Question: I've a strange problem. I've a gridView with 9 items (0-8) (can be more/less). As the below picture shows, it shows first 4 items on my device's screen.

A green tick mark is added whenever an item is clicked. It works fine almost every-time. But whenever I scroll down and click quickly, the 5th (Item 4)item's click listener doesn't trigger immediately. It may be a small issue but for user's perspective, sometimes it may be a little annoying. Please tell me how can I make it flawless ? Here is the code of my customAdapter :
'''
@Override
public View getView(final int position, View convertView, final ViewGroup parent) {
View rowView = convertView;
Holder holder = null;
if (rowView == null) {
inflater = (LayoutInflater) mContext.getSystemService(Context.LAYOUT_INFLATER_SERVICE);
rowView = inflater.inflate(R.layout.single_griditem_gitfamount, null);
holder = new Holder();
holder.textViewGiftAmount = (TextView) rowView.findViewById(R.id.textViewGridAmount);
holder.imageViewGiftTick = (ImageView) rowView.findViewById(R.id.imageViewGridTick);
holder.cardViewGridAmount = (CardView) rowView.findViewById(R.id.cardViewGridAmount);
rowView.setTag(holder);
} else {
rowView = convertView;
holder = (Holder) rowView.getTag();
}
holder.textViewGiftAmount.setText("Item " + position);
if (position == clickedpos) {
holder.imageViewGiftTick.setVisibility(View.VISIBLE);
}
else{
holder.imageViewGiftTick.setVisibility(View.GONE);
}
// final Holder h = holder;
holder.cardViewGridAmount.setOnClickListener(new View.OnClickListener() {
@Override
public void onClick(View v) {
clickedpos = position;
notifyDataSetChanged();
}
});
return rowView;
}
'''
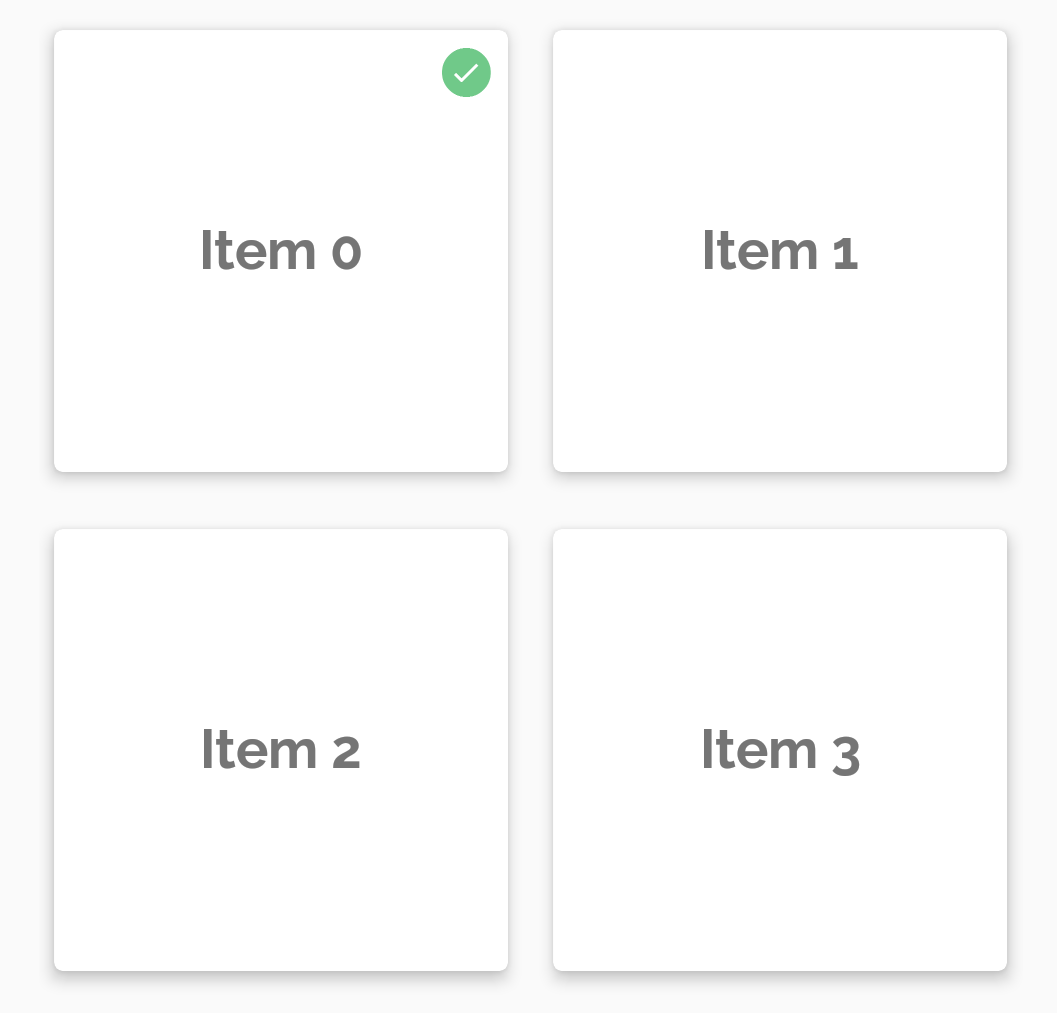
Answer: If you are clicking on complete Item then you can choose itemclicklistener
'''
gridview.setOnItemClickListener(new OnItemClickListener() {
@Override
public void onItemClick(AdapterView<?> parent, View v, int position, long id) {
Toast.makeText(MainActivity.this, "" + position, Toast.LENGTH_SHORT).show();
}
});
'''
and you can use recyclerview as well.